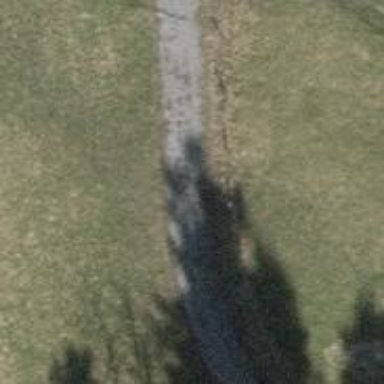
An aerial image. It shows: Track with fine gravel surface. The track type is grade 2.